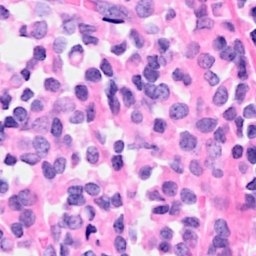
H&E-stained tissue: Breast